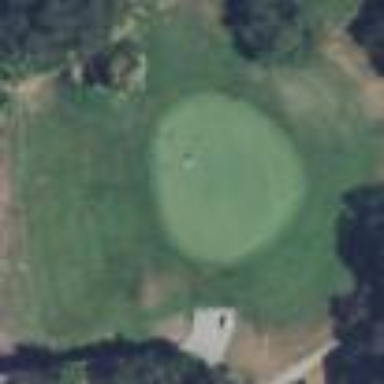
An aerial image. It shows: Rough area on grassy golf course.